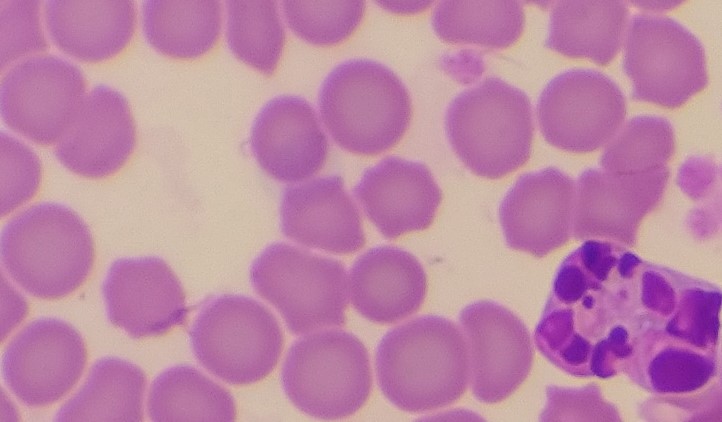
White blood cell type: Basophil